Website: walmart
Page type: cart
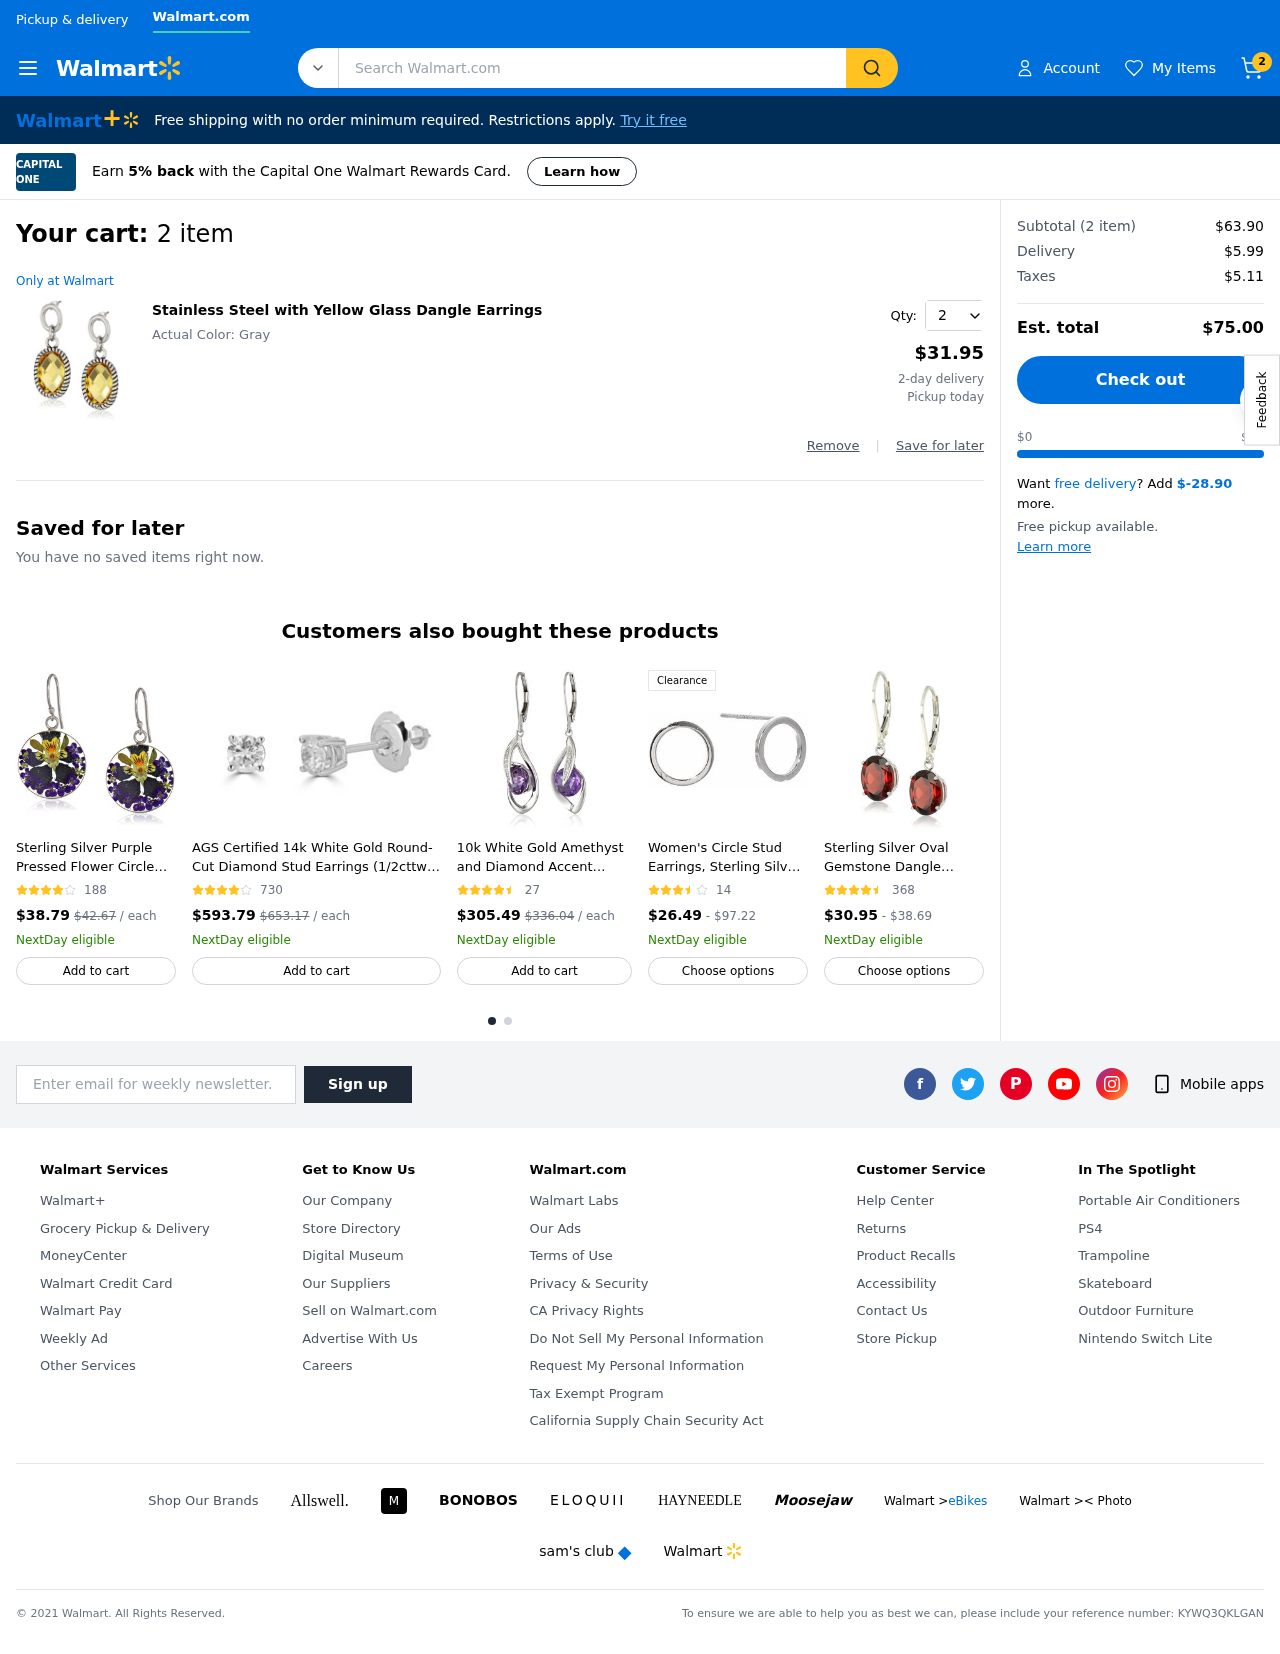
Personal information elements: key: PII_EMAIL
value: bradley.richards@gmail.com
Product elements: key: PRODUCT1_NAME
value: Stainless Steel with Yellow Glass Dangle Earrings
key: PRODUCT1_PRICE
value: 31.95
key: PRODUCT1_QUANTITY
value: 2
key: PRODUCT2_NAME
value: Sterling Silver Purple Pressed Flower Circle Drop Earrings
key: PRODUCT2_NUM_RATINGS
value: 188
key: PRODUCT2_PRICE
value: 38.79
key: PRODUCT3_NAME
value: AGS Certified 14k White Gold Round-Cut Diamond Stud Earrings (1/2cttw, K-L Color, I1-I2 Clarity)
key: PRODUCT3_NUM_RATINGS
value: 730
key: PRODUCT3_PRICE
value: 593.79
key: PRODUCT4_NAME
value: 10k White Gold Amethyst and Diamond Accent Flame Drop Earrings
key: PRODUCT4_NUM_RATINGS
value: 27
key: PRODUCT4_PRICE
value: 305.49
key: PRODUCT5_NAME
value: Women's Circle Stud Earrings, Sterling Silver, One Size
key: PRODUCT5_NUM_RATINGS
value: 14
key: PRODUCT5_PRICE
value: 26.49
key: PRODUCT6_NAME
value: Sterling Silver Oval Gemstone Dangle Earrings
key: PRODUCT6_NUM_RATINGS
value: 368
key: PRODUCT6_PRICE
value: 30.95
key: PRODUCT2_ORIGINAL_PRICE
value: $42.67
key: PRODUCT3_ORIGINAL_PRICE
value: $653.17
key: PRODUCT4_ORIGINAL_PRICE
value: $336.04
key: PRODUCT5_PRICE_MAX
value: $97.22
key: PRODUCT6_PRICE_MAX
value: $38.69
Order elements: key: ORDER_NUM_ITEMS
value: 2
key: ORDER_NUM_ITEMS
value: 2 item
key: ORDER_SUBTOTAL
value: $63.90
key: ORDER_SHIPPING_COST
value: $5.99
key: ORDER_TAX
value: $5.11
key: ORDER_TOTAL
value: $75.00
Search elements: key: HEADER_SEARCH
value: Search Walmart.com